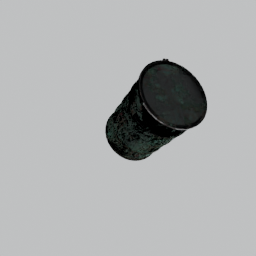
Label: tools